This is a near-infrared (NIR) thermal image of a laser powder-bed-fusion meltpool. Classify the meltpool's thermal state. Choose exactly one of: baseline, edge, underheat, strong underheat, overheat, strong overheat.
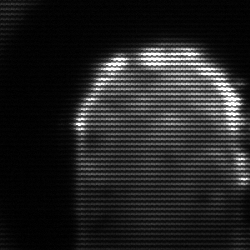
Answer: baseline